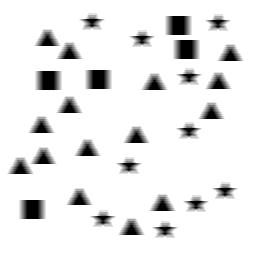
Squares: 5
Triangles: 15
Stars: 10
Total shapes: 30